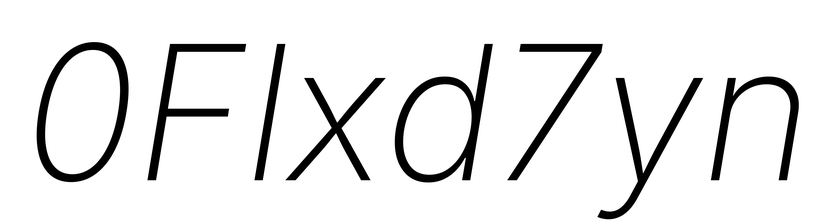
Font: Inter-Italic_ExtraLight_Italic